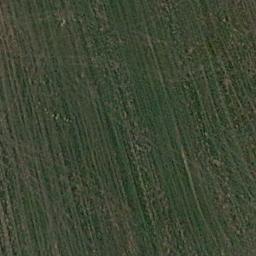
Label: meadow